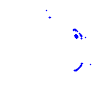
Particle: kaon